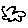
Label: cloud